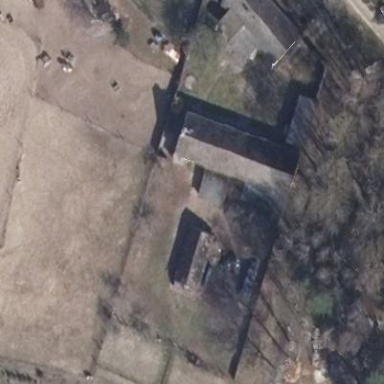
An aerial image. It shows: Rural barn.